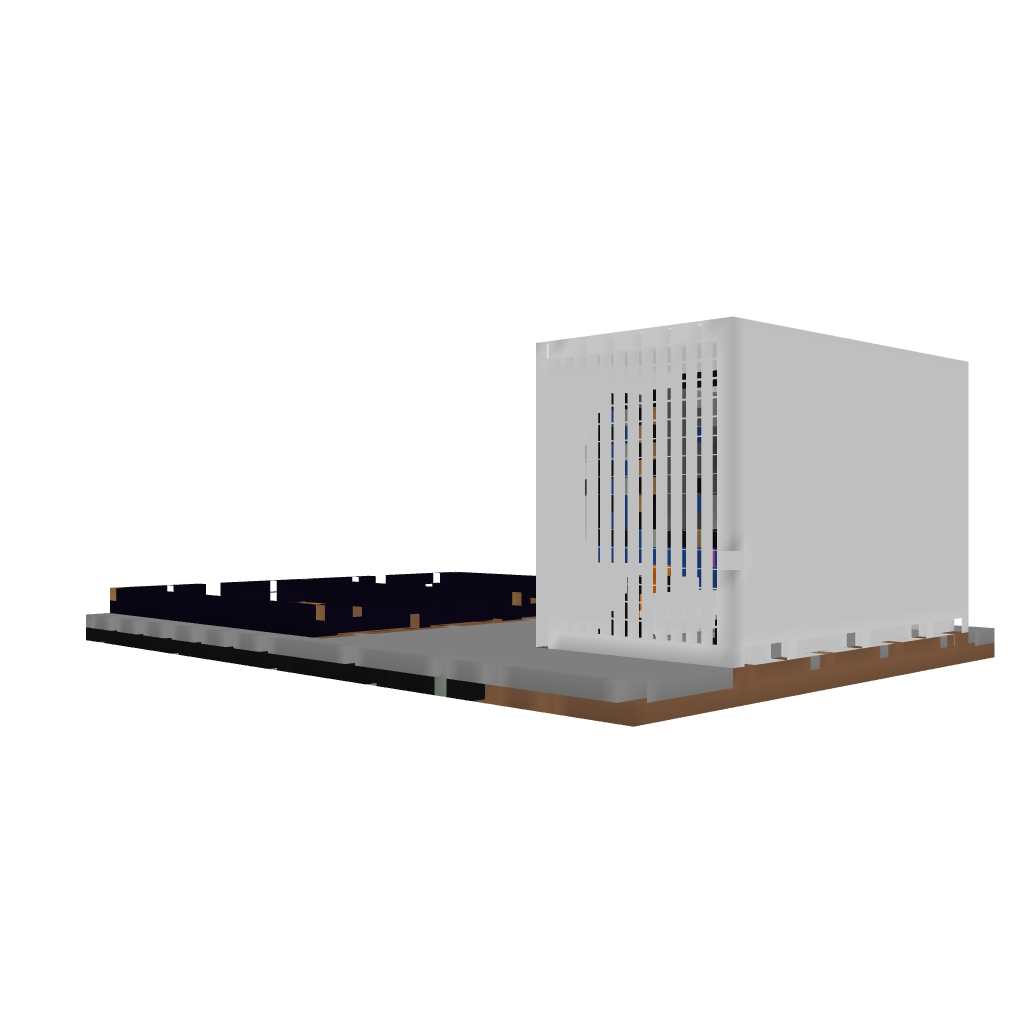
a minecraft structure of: IG's Building Contest